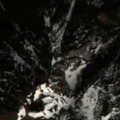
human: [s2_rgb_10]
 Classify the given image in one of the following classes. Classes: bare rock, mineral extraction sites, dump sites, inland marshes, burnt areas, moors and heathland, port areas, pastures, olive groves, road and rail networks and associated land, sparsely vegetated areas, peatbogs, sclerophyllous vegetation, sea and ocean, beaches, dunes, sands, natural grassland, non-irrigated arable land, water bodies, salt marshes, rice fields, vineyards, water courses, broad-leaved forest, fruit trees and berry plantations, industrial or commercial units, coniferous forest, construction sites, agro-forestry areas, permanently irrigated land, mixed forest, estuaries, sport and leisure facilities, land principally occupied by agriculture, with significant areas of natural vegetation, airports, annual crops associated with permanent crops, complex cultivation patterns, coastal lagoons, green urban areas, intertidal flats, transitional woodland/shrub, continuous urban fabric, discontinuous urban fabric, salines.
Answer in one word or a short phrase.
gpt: coniferous forest, mixed forest, natural grassland, moors and heathland, bare rock, sparsely vegetated areas